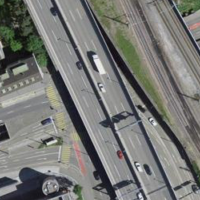
EUNIS habitat code: 57
Species observed at this site:
Elaeagnus angustifolia
Garrulus glandarius